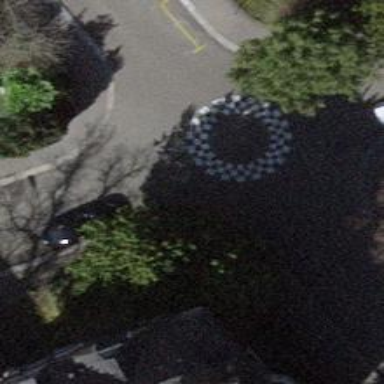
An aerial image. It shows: Rosette traffic calming feature.